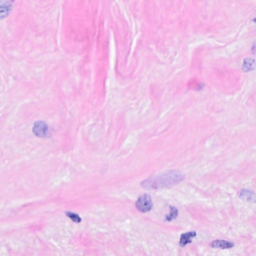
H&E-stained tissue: Breast